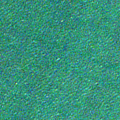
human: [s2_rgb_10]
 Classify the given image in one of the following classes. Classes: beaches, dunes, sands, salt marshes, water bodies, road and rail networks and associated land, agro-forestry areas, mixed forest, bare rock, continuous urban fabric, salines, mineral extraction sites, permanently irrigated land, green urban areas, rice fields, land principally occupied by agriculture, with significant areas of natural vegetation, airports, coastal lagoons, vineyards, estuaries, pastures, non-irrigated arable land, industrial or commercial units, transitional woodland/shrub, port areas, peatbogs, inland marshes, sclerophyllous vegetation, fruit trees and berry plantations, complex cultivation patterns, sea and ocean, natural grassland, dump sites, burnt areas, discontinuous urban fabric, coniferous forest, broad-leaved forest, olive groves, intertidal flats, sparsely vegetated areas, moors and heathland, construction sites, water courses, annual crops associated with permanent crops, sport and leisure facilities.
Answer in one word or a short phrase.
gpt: sea and ocean